Aerial crown-view tile of a tropical tree (Barro Colorado Island, Panama), acquired 20240918:
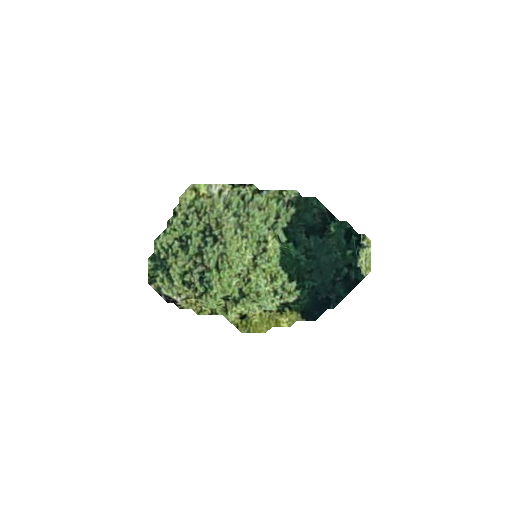
Species: Calophyllum longifolium
GBIF accepted scientific name: Calophyllum longifolium
Crown area: 37.835 m²